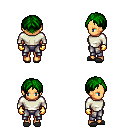
a pixel art fantasy rpg character, female body template, human, tanned skin, white long-sleeve shirt, metal pants, green parted hairstyle, gold gloves, gray slippers, four views (front, back, left, right), 2x2 character sprite sheet, small pixel art, hard edges, no anti-aliasing